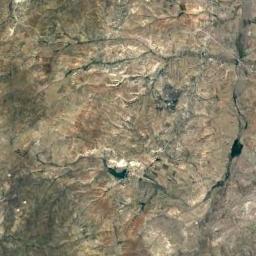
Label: mountain